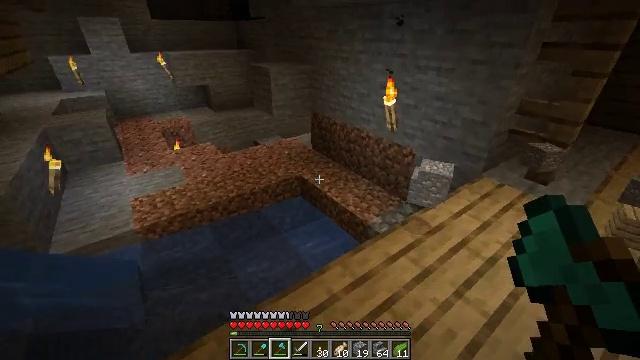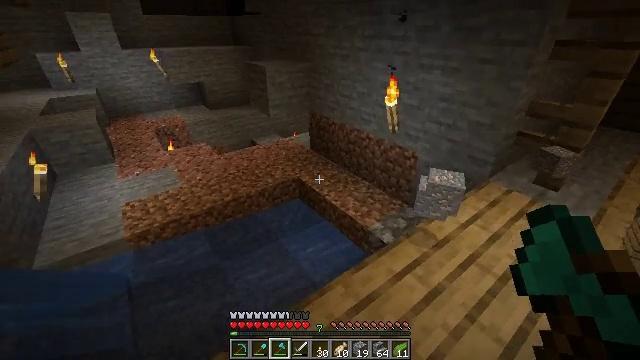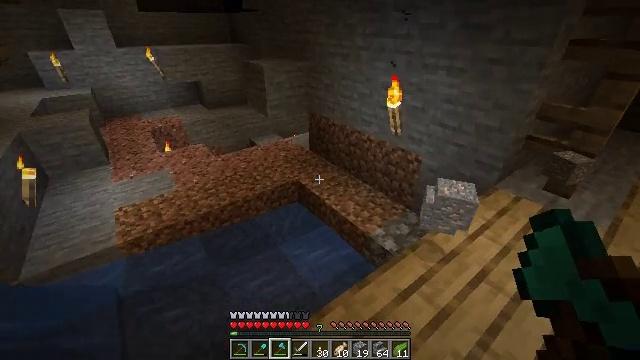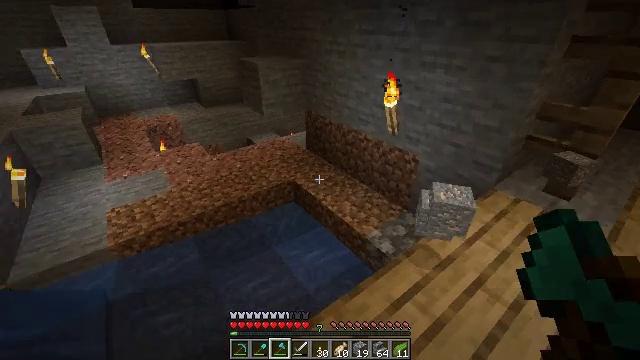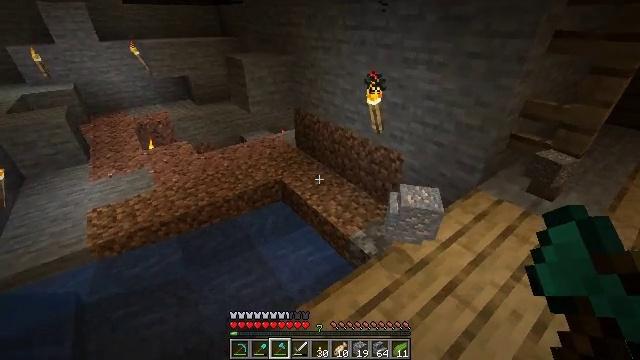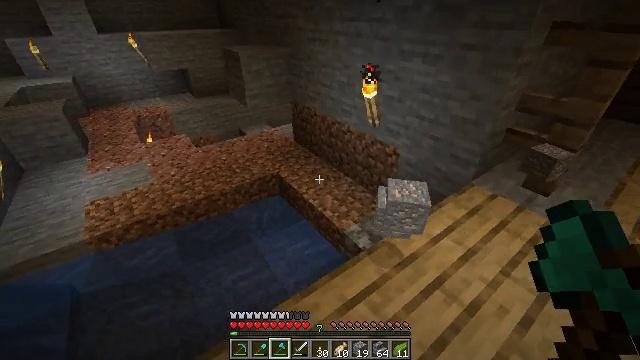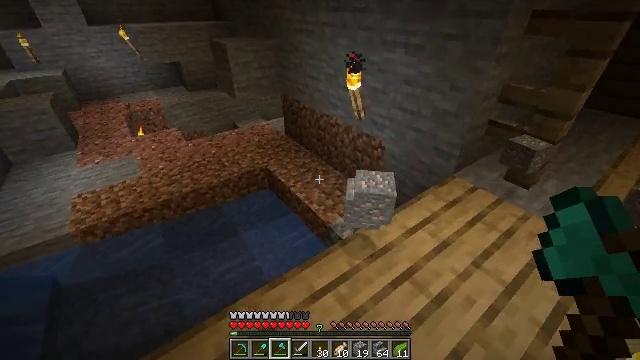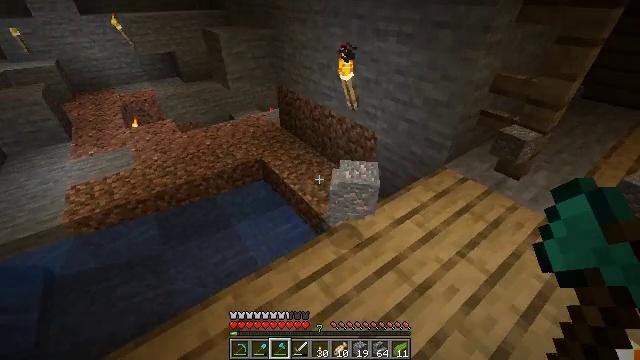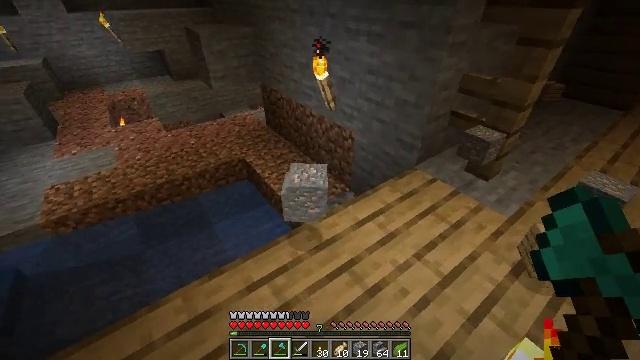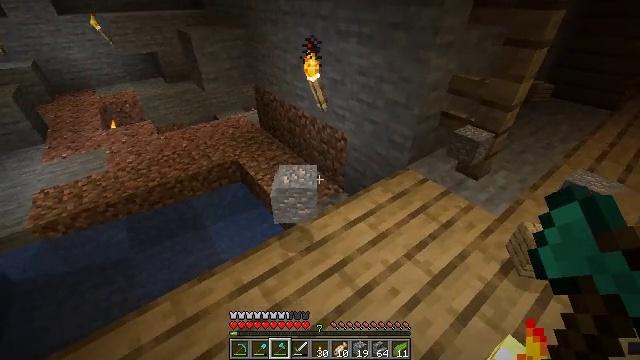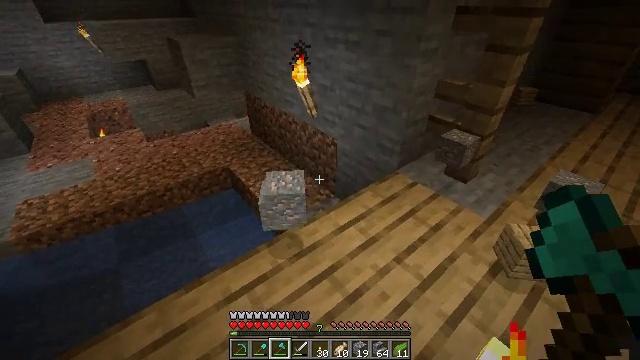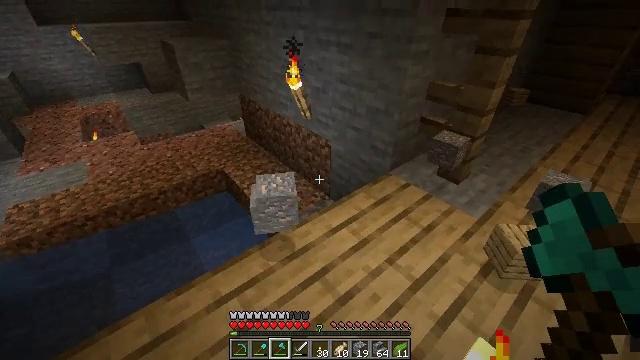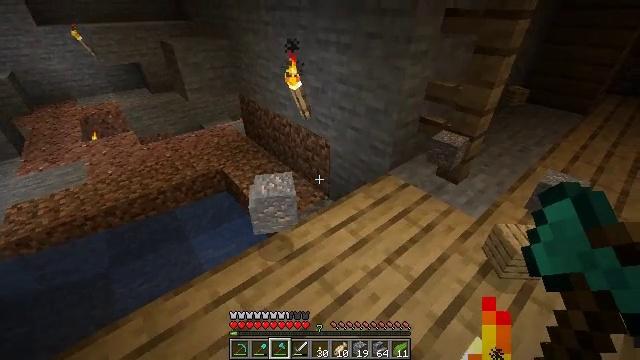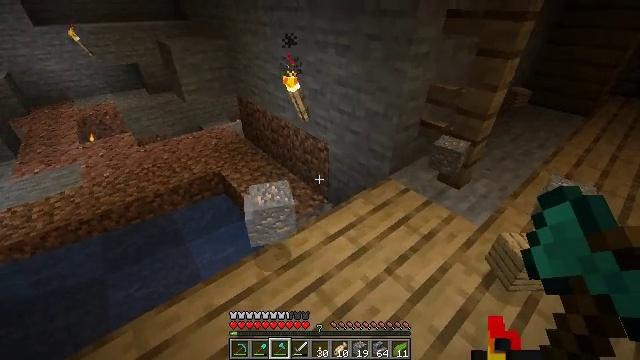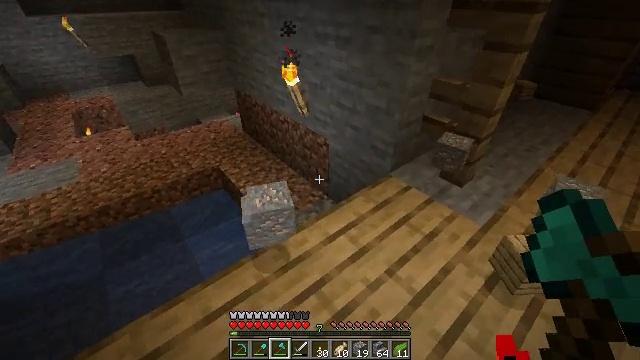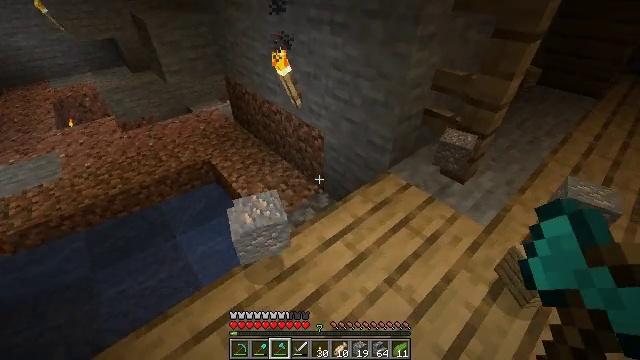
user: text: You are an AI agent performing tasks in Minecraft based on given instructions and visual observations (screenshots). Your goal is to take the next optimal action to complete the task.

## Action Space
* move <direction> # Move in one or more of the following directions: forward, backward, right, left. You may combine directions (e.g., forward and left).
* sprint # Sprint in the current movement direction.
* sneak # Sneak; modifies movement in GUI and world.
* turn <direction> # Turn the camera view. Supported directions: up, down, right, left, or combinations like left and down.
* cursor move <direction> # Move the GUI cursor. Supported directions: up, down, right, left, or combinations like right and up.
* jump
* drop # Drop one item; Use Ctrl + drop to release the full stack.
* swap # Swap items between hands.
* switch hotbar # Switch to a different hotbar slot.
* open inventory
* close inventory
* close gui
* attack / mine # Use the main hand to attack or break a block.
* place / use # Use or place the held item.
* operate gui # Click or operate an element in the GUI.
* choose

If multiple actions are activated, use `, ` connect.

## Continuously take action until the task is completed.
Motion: motion action
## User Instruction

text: Drop a dandelion.
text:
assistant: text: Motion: move forward
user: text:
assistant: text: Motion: move right
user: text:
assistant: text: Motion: move right
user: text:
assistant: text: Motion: move right
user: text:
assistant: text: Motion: move right, turn down
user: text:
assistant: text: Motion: move right, turn down
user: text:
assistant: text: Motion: move right, turn down
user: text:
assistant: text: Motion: no_op
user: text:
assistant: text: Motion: turn right
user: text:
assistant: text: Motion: turn right and up
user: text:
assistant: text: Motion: no_op
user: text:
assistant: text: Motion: no_op
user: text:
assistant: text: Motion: move forward
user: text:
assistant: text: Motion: move forward, turn down
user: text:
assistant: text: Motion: move forward, turn right and down
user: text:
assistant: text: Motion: move forward, turn right and down
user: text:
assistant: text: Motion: move forward, turn right and down
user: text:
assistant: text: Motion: move forward, turn down
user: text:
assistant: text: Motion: turn down
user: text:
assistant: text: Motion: turn right and down
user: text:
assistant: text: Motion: turn right and down
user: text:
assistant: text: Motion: turn right and down
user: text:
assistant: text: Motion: no_op
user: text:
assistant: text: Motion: no_op
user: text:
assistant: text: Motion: no_op
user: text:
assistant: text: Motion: no_op
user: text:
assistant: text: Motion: no_op
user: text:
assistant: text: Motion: no_op
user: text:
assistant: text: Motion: move forward, turn right
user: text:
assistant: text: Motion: move forward, turn right and up